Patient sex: F
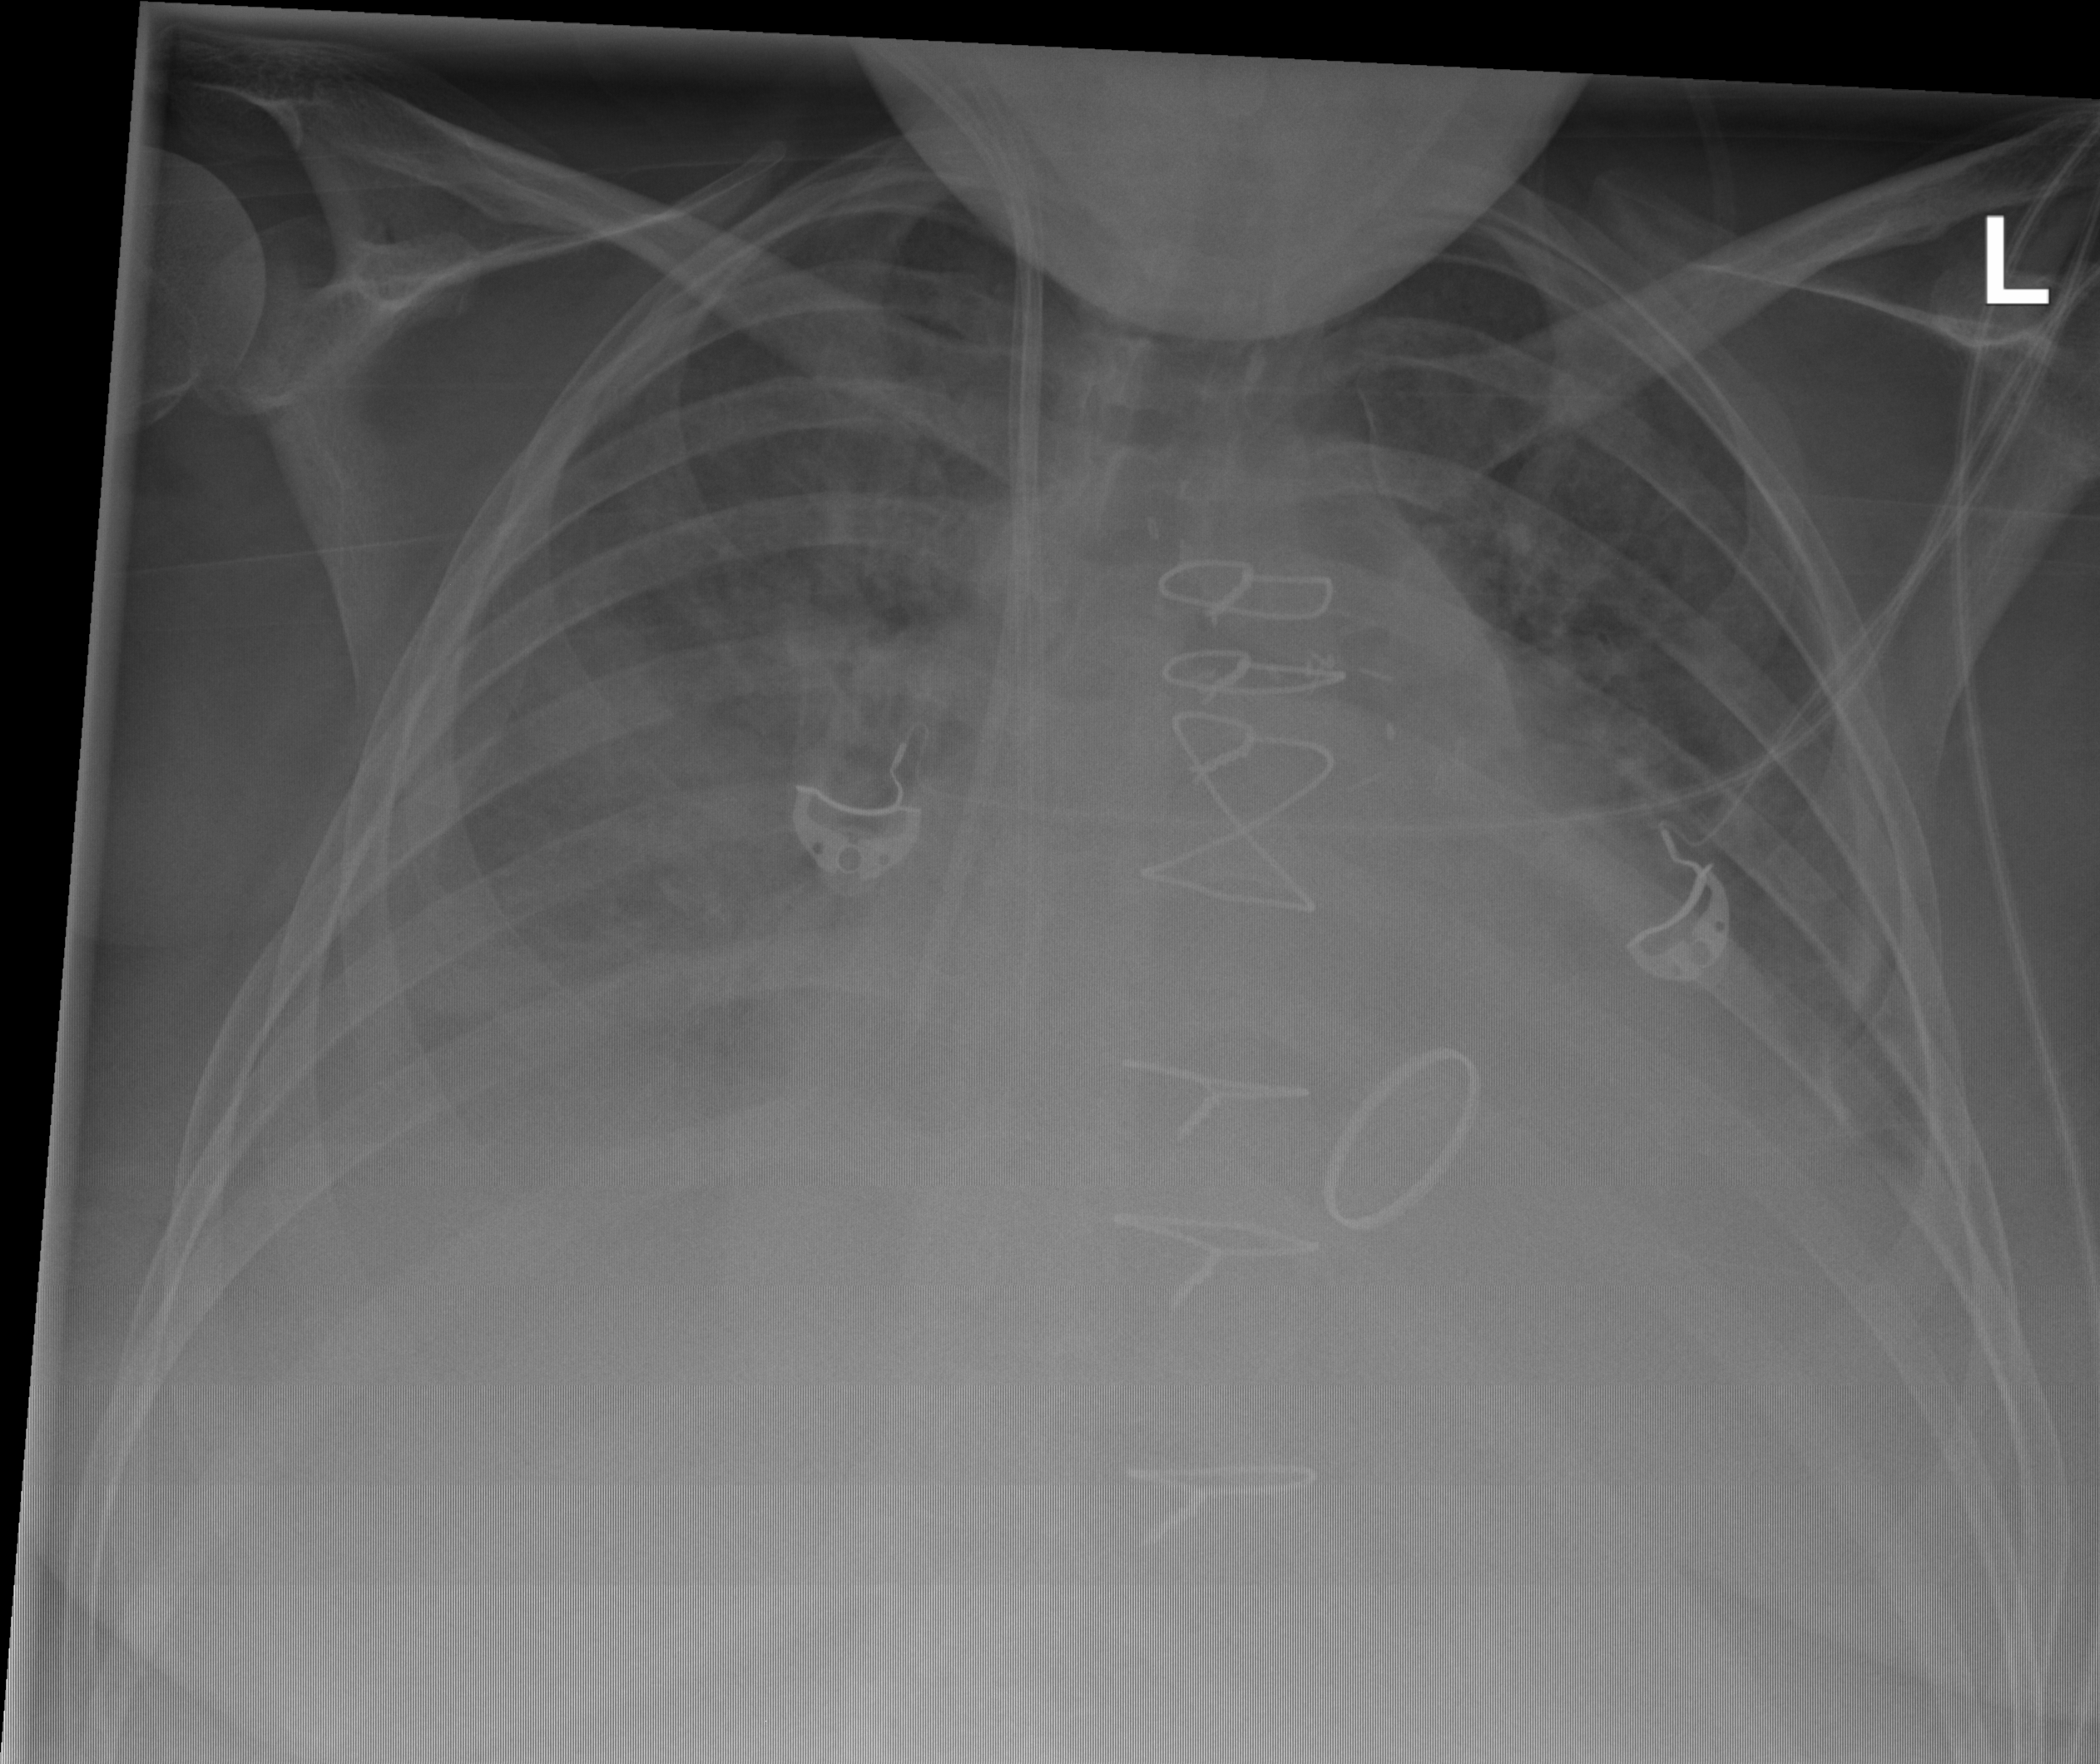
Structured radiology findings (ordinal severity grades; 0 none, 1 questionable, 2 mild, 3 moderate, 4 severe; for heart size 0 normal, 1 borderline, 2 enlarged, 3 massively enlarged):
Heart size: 3
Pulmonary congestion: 3
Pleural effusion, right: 3
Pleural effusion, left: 2
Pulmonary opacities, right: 3
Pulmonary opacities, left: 2
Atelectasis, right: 2
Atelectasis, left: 2